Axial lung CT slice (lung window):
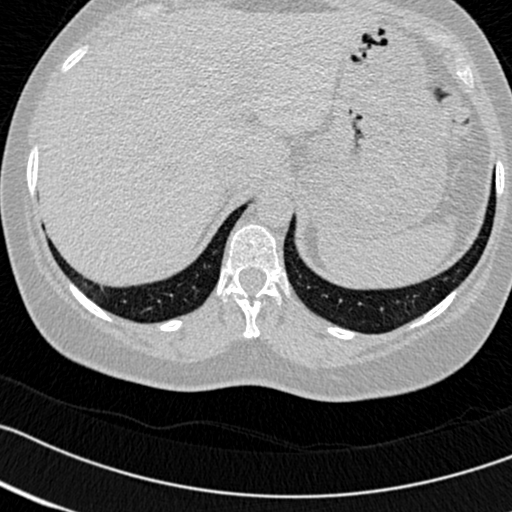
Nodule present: no